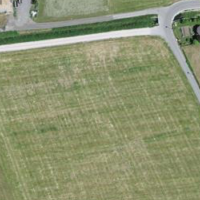
EUNIS habitat code: 24
Species observed at this site:
Aricia artaxerxes
Lysandra coridon
Polyommatus icarus